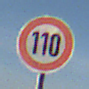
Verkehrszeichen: Geschwindigkeit110
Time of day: MorningAfternoon
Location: Outdoor (Nature)
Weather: Clear
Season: Winter
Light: Natural